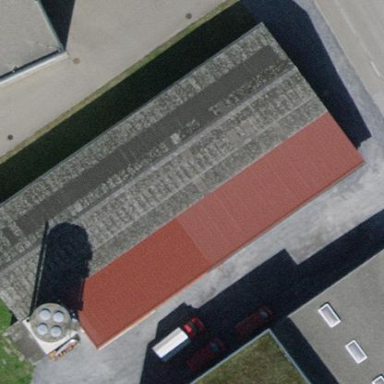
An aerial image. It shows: Industrial building.